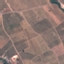
Land use / land cover class: PermanentCrop